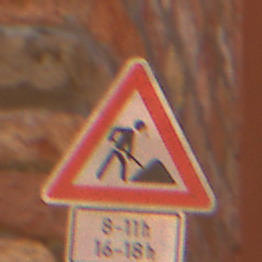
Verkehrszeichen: Arbeitsstelle
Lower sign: ZeitangabenOhneBeschraenkungAufWochentage2
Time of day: MorningAfternoon
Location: Outdoor (Urban)
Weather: Clear
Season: NotSpecified
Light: Natural